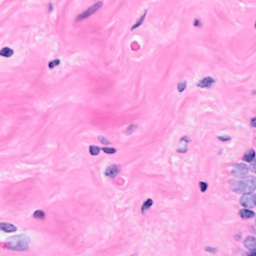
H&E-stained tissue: Breast